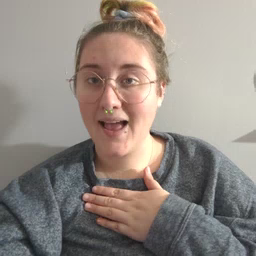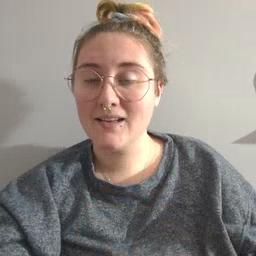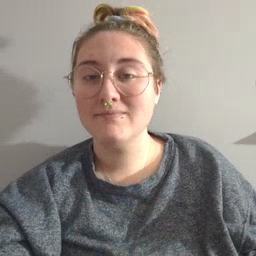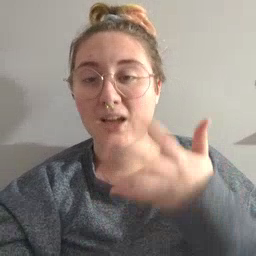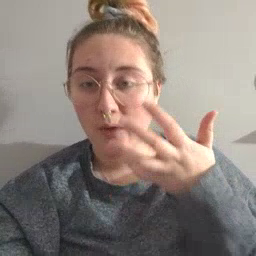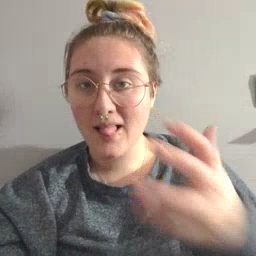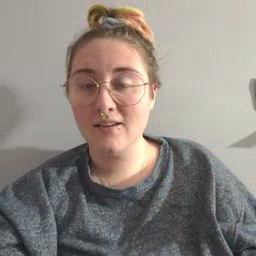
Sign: cereal